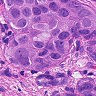
Metastatic tissue present: yes